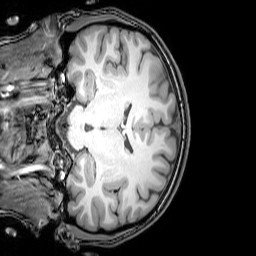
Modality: T1w
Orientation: coronal
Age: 20
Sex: female
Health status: healthy
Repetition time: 0.081 s
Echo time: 0.037 s